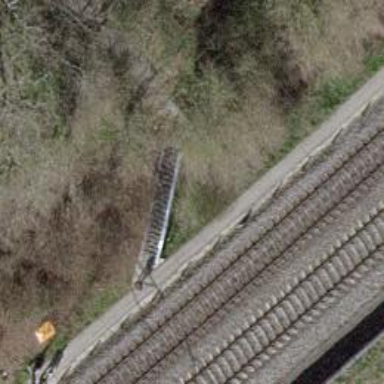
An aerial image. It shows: Metal steps along the road.